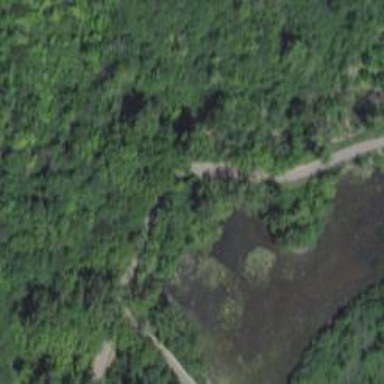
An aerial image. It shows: Peaceful pond surrounded by nature.